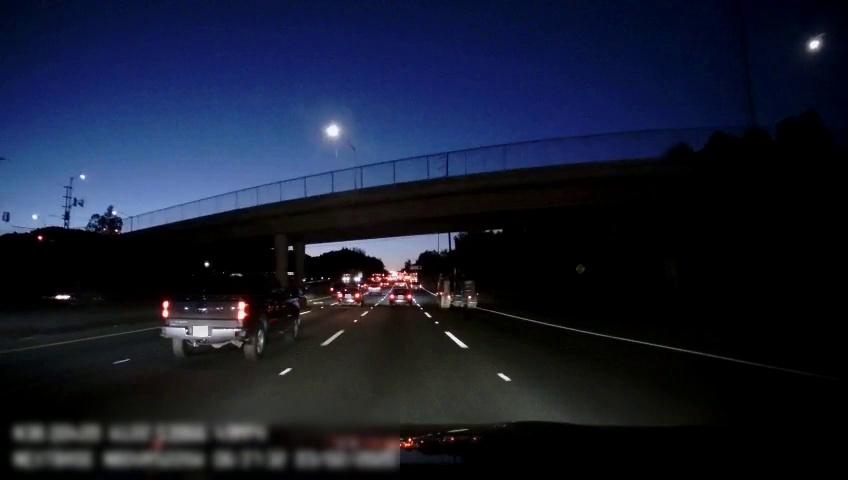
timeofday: Night
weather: Other
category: Drivable Space
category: Vehicles | Other LV
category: Vehicles | Truck
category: Vehicles | Car
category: Vehicles | Car
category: Vehicles | Car
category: Vehicles | Car
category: Lanes | Alternate Lane
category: Lanes | Current Lane
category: Lanes | Current Lane
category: Lanes | Alternate Lane
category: Lanes | Alternate Lane